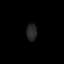
Tissue: lung
Cell type: Epithelial cells
Senescence score: 0.1902
Nuclear area (px): 171
Mean DAPI intensity: 38.421